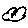
Label: cloud